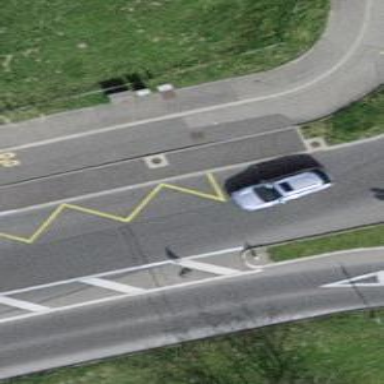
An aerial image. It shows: Asphalt platform for public transport.